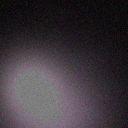
Screen state: off